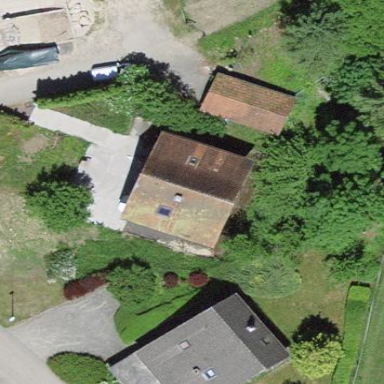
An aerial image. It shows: Residential building.